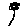
Label: flower